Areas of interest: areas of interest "Shopping Mall"
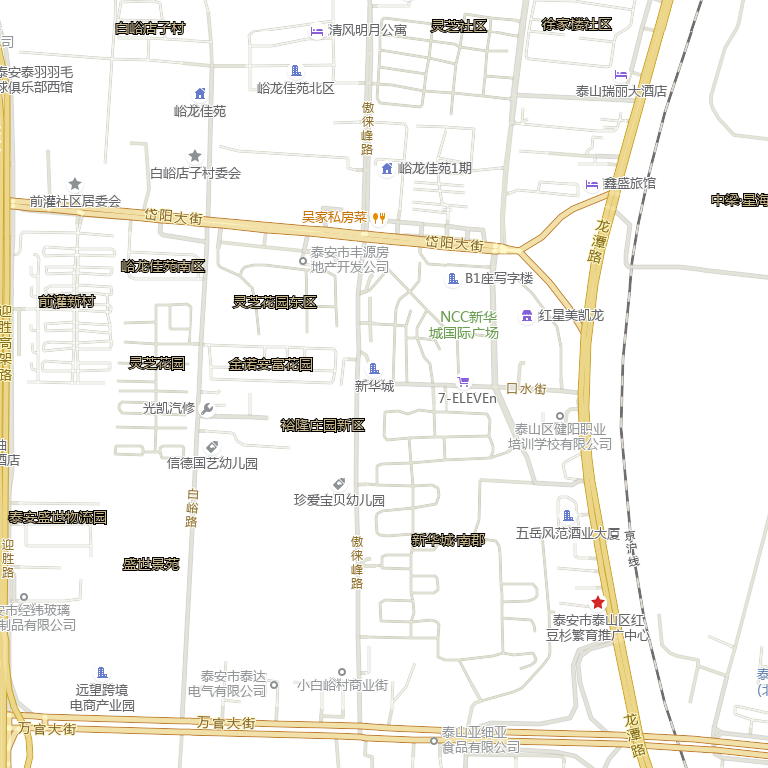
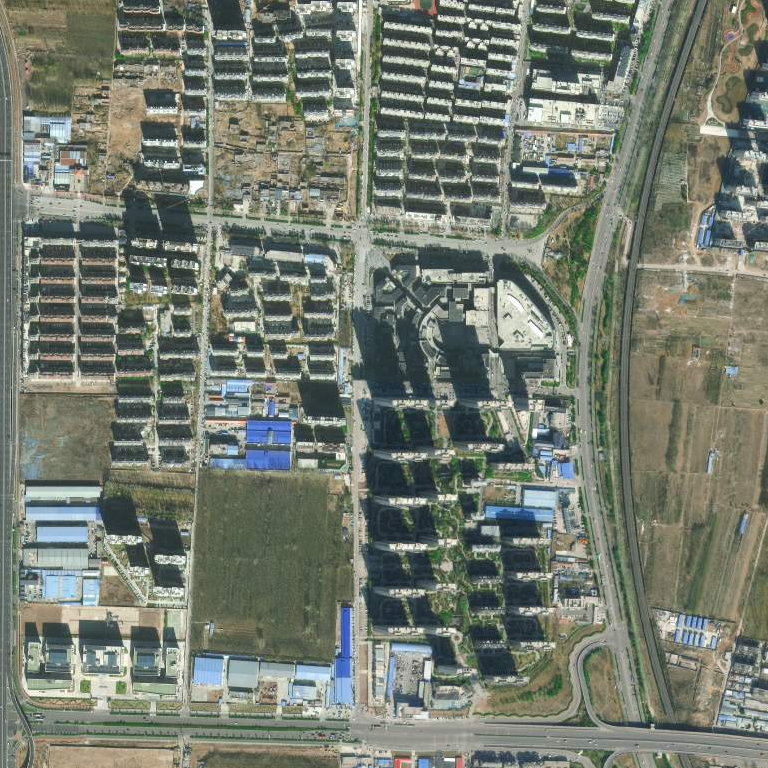